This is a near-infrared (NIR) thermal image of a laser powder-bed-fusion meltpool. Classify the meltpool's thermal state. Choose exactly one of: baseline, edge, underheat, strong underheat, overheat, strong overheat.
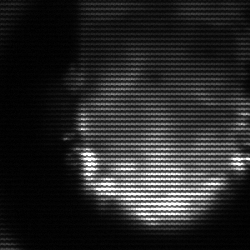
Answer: baseline